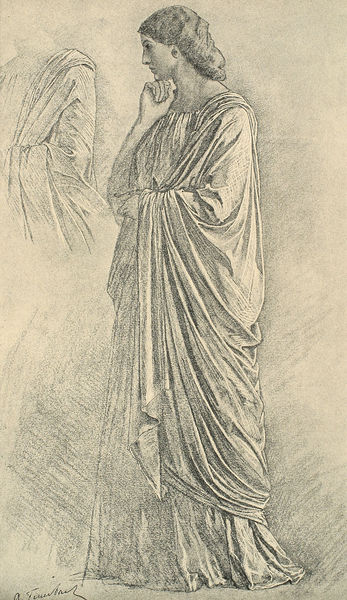
Titel: Studie für die Iphigenie
Künstler: Anselm Feuerbach
Institution: Berlin, Staatliche Museen, Nationalgalerie
Schlagwörter: hand, umhang, frau, frisur, grau, kleid, licht, ohrring, profil, skizze, zeichnung, blick, blass, falten, halten, stehen, gewand, haare, kinn, vornehm, ruhig, spiegelbild, studie, detail, starr, melancholisch, hochgesteckt, faltenwurf, nachdenklich, detailliert, schraffur, entwurf, aufgestützt, gerafft, genau, weites kleid, zweite zeichnung